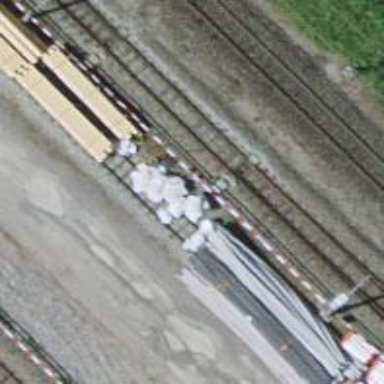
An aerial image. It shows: Railway switch.